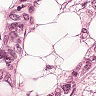
Metastatic tissue present: yes